Brain MRI, t2w sequence, axial 2D slice.
Patient: age 37, sex M, weight 90 kg, height 1.9 m
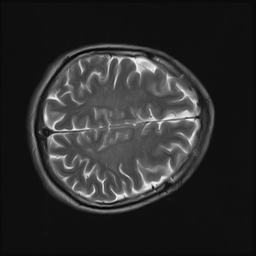